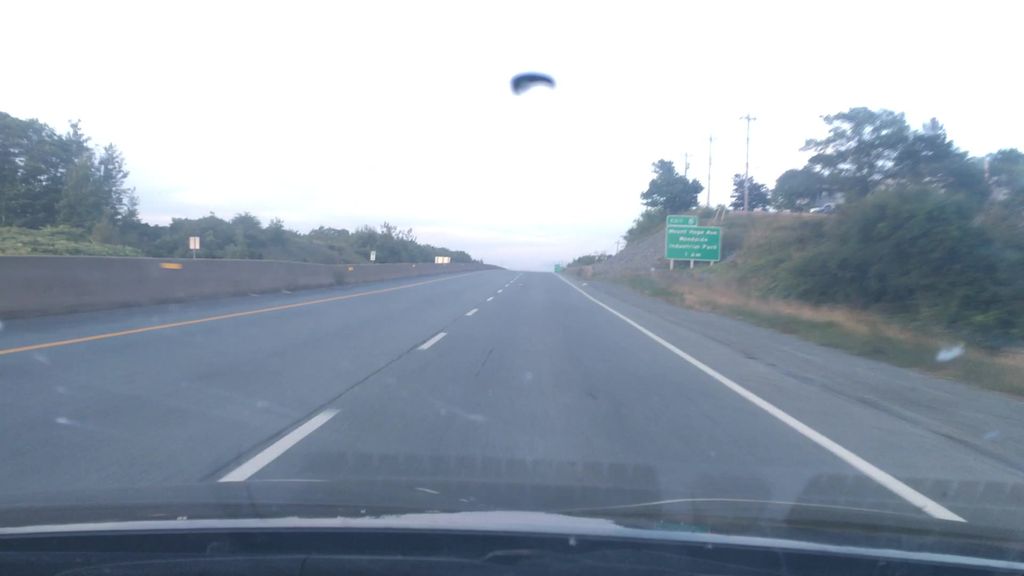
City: halifax